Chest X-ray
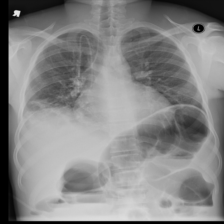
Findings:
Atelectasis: negative
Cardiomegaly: negative
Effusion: negative
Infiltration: negative
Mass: negative
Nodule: negative
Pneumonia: negative
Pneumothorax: negative
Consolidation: negative
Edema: negative
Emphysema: negative
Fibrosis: negative
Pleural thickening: negative
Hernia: negative